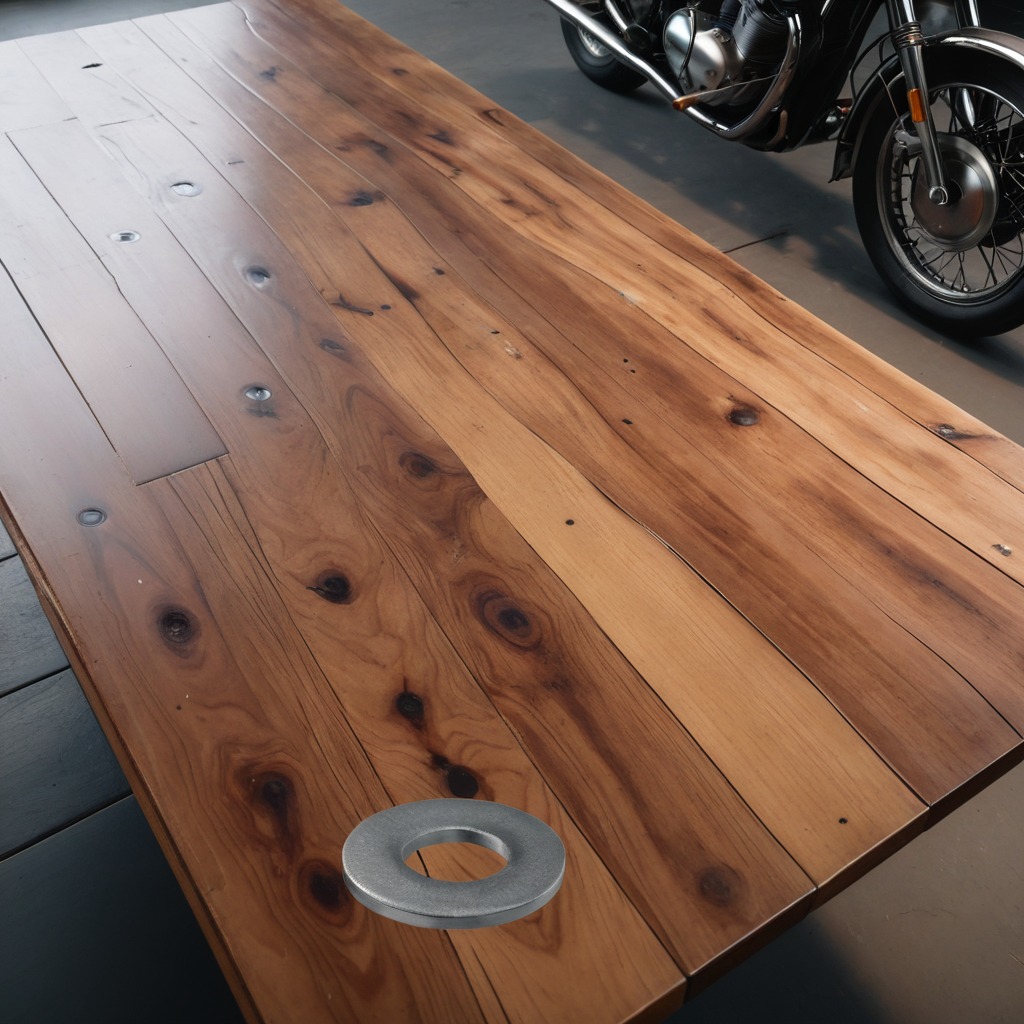
A flat metal washer is lying on the oil-spilled wooden table in a vintage motorcycle garage.